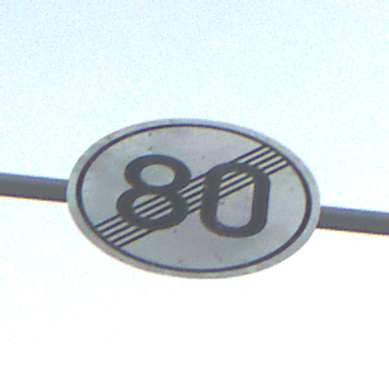
Verkehrszeichen: EndeGeschwindigkeit80
Umgebung: Outdoor, RoadRail
Tageszeit: SunriseSunset
Wetter: PartlyCloudy
Licht: Natural
Jahreszeit: NotSpecified
Kontrast: LowContrast